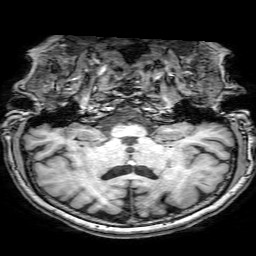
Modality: T1w
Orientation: sagittal
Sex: female
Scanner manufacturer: philips
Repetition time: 0.008299 s
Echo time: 0.00387 s